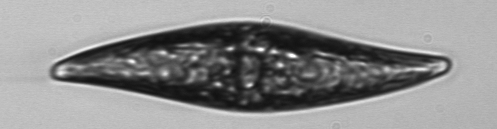
Label: Pleurosigma